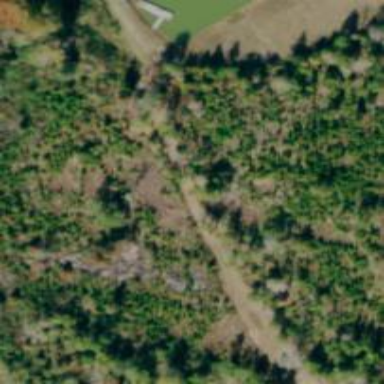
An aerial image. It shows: Abandoned railway.